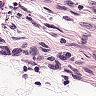
Metastatic tissue present: no